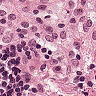
Metastatic tissue present: no